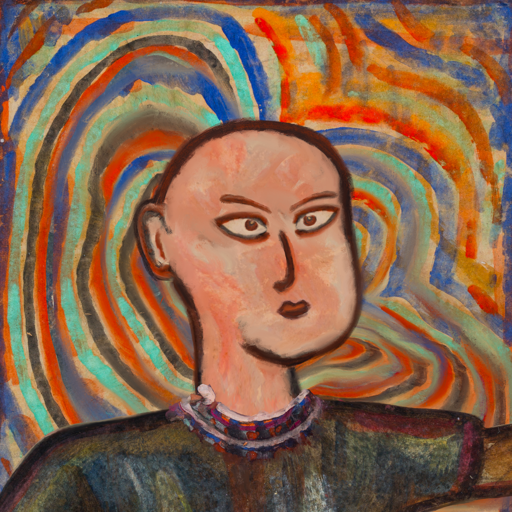
Background: Sisters, Head And Neck Side: Roy_Bahadur, Face Side: Roy_Bahadur, Bust: Mosgoul, Hair Side: Blank, Head Accessory: Blank, Second Necklace: Blank, Necklace: Hypocrite_1, Baby: Blank